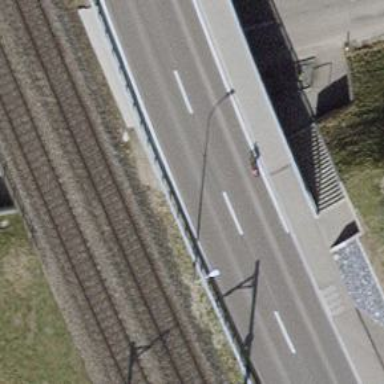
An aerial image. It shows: Left sidewalk along asphalt tertiary road.